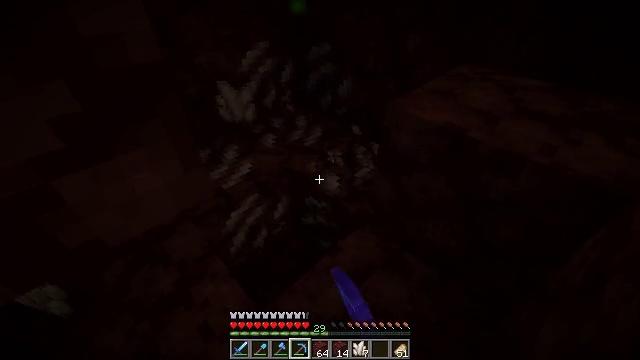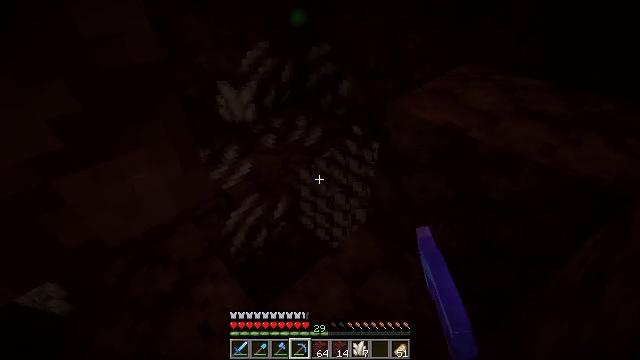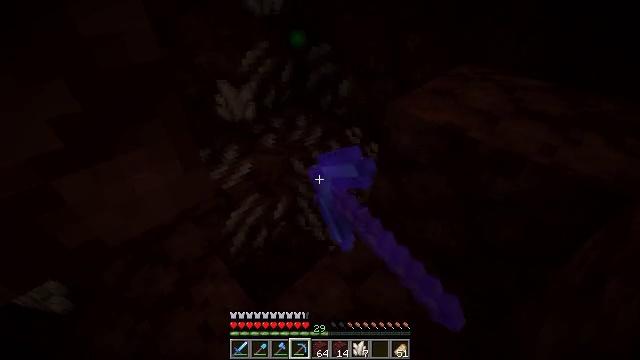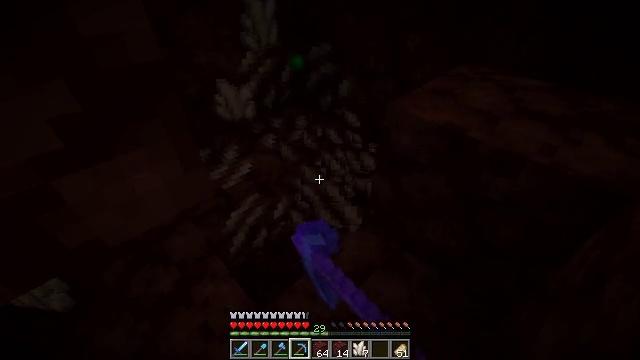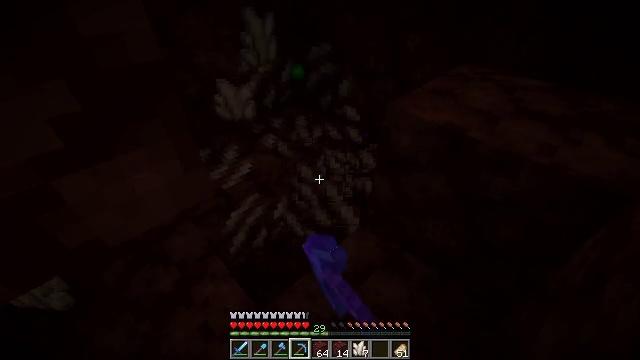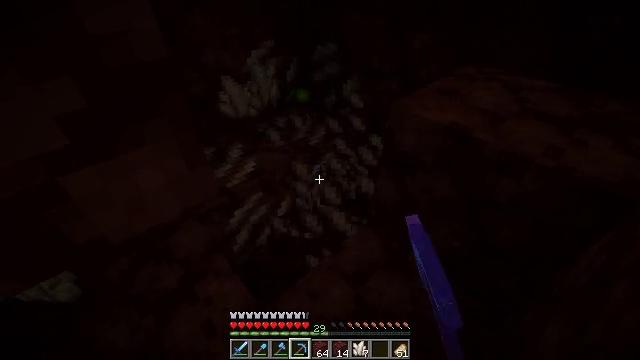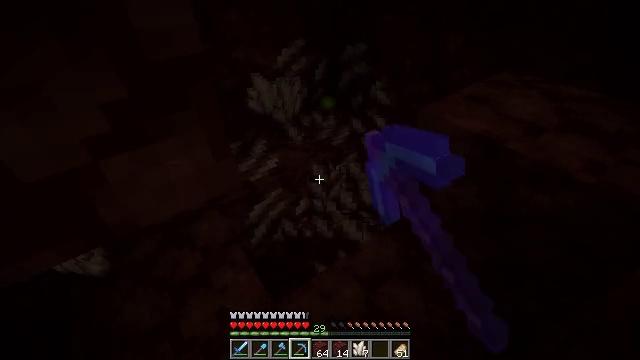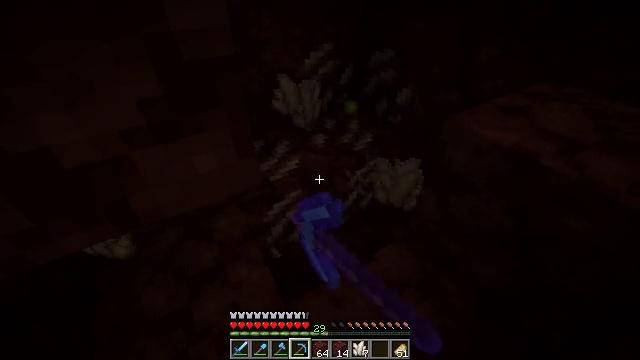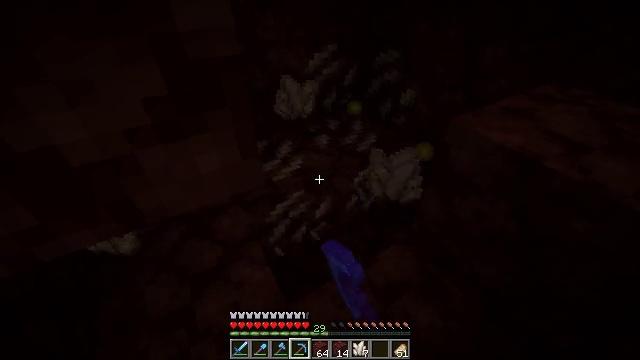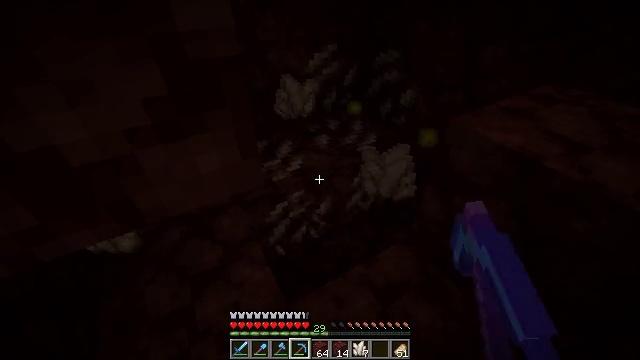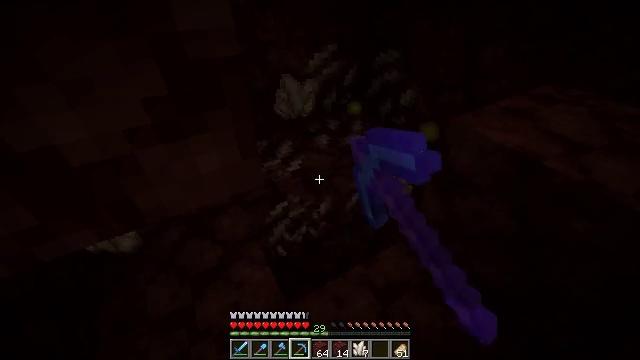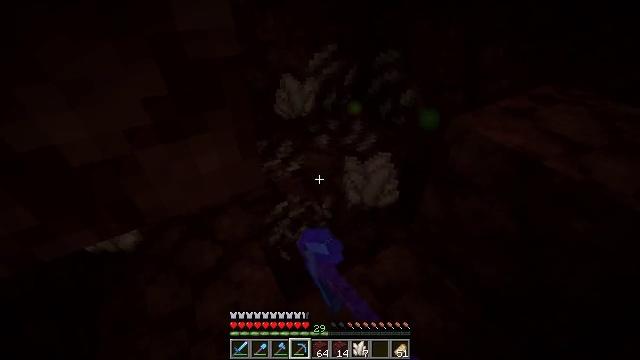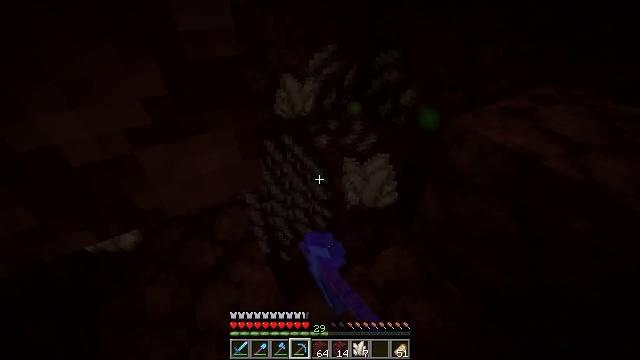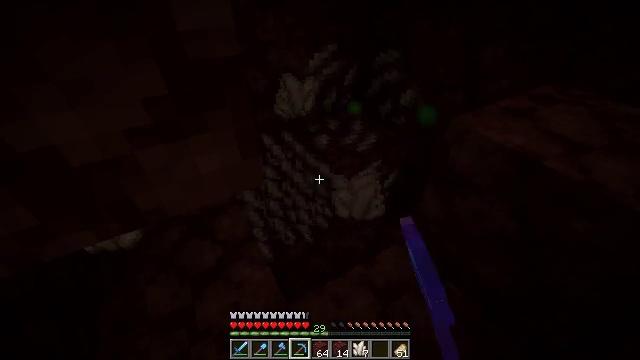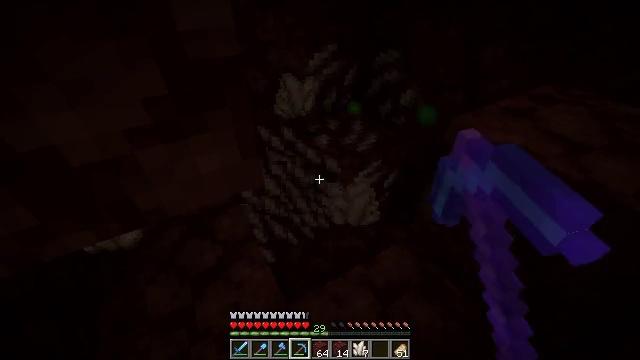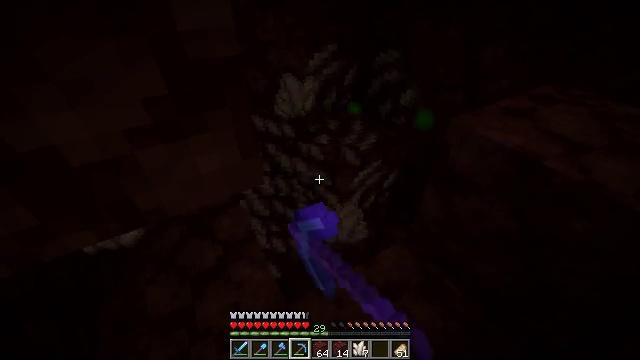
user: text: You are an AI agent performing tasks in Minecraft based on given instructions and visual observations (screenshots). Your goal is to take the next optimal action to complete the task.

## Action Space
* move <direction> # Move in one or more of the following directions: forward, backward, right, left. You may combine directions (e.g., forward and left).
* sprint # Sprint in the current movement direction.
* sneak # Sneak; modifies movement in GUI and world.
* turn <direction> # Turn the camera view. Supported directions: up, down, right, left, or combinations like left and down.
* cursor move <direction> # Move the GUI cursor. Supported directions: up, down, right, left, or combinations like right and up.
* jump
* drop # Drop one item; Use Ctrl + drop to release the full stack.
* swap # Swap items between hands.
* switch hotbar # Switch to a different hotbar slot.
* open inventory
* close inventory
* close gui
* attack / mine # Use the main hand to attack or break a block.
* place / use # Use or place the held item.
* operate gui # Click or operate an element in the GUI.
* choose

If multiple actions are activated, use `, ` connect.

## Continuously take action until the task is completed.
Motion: motion action
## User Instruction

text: Collect nether quartz from the ore block.
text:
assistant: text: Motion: attack / mine
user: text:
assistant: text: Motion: attack / mine
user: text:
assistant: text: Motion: attack / mine
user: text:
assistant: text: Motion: attack / mine
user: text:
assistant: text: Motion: turn left, attack / mine
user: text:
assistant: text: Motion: turn left, attack / mine
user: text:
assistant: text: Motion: turn left, attack / mine
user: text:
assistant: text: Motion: attack / mine
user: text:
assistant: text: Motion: attack / mine
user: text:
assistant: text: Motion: attack / mine
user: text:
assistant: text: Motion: attack / mine
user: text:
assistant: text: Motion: attack / mine
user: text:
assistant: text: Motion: attack / mine
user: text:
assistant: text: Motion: attack / mine
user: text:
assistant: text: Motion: attack / mine
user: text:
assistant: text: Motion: attack / mine
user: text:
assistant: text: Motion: turn right, attack / mine
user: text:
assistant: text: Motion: turn right, attack / mine
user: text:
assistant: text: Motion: turn right, attack / mine
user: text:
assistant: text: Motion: attack / mine
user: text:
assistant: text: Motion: attack / mine
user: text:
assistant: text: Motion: attack / mine
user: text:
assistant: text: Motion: attack / mine
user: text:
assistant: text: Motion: attack / mine
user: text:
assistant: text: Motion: attack / mine
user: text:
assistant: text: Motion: attack / mine
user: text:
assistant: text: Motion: attack / mine
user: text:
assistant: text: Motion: attack / mine